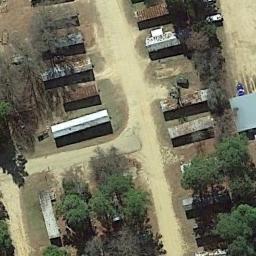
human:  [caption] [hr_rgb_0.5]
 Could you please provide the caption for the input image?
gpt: There are many trees in the mobile home park .

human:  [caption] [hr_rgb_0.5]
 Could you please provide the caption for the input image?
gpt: Here is a road with mobile homes on both sides .

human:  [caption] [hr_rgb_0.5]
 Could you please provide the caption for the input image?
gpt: The mobile home park has some mobile homes and some trees are among these mobile homes .

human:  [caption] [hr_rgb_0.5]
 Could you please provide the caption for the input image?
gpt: The mobile home park is on the bare land next to some trees .

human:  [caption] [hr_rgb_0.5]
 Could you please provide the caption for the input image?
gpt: There are some green trees and buildings in the mobile home park .